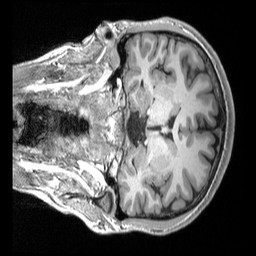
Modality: T1w
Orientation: coronal
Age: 23
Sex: male
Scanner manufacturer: siemens
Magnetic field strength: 3 T
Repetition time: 2.53 s
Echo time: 0.00298 s